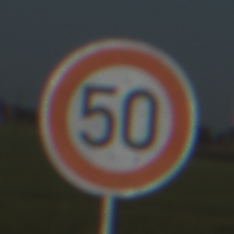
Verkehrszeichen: Geschwindigkeit50
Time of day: MorningAfternoon
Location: Outdoor (Nature)
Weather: Clear
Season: NotSpecified
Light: Natural